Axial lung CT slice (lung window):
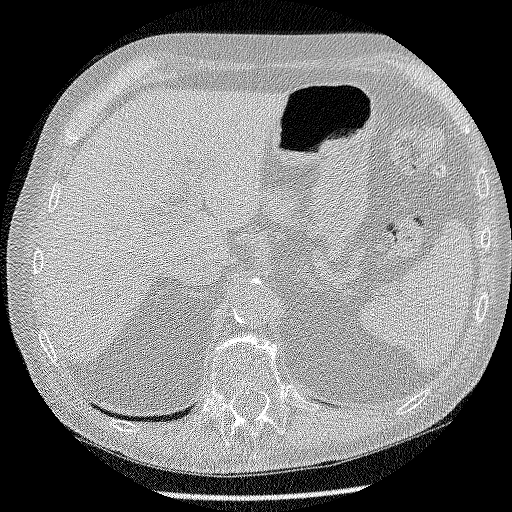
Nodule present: no